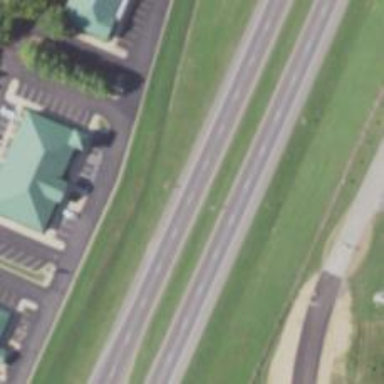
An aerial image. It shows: Primary highway.